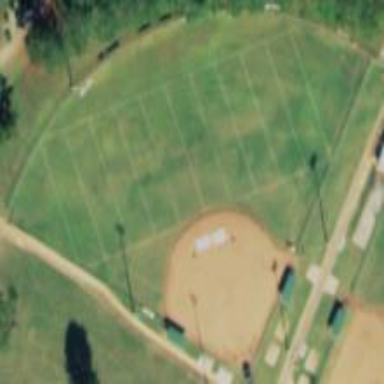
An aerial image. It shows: Baseball pitch for leisure land.